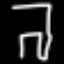
Label: pants